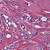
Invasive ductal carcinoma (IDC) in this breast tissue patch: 1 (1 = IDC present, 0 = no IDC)